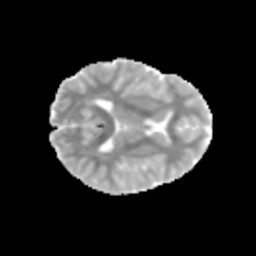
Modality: MD
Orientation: axial
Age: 12
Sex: female
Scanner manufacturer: siemens
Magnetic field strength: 3 T
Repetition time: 3.8 s
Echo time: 0.07 s